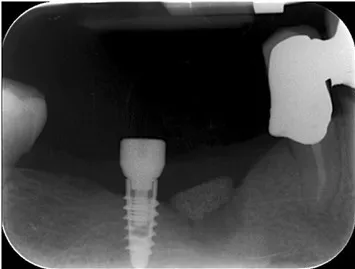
Intraoral radiography: HA scaffold placement.
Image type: radiology (x_ray)